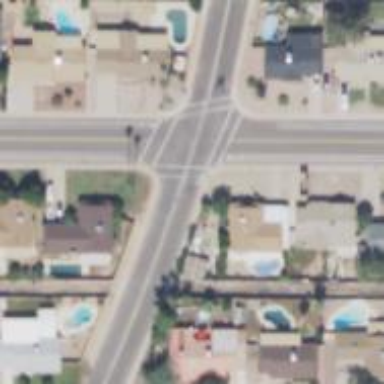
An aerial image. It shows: Marked crossing on the road.